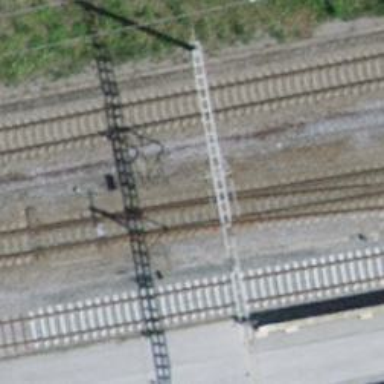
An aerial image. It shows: Railway switch with the turnout pointing to the right.